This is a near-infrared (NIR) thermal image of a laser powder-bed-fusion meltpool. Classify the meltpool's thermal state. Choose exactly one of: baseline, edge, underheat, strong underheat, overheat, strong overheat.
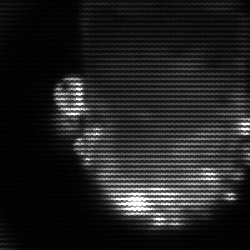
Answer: baseline